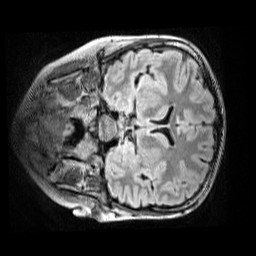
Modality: FLAIR
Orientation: coronal
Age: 11
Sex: male
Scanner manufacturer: siemens
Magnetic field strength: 3 T
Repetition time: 5 s
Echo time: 0.388 s